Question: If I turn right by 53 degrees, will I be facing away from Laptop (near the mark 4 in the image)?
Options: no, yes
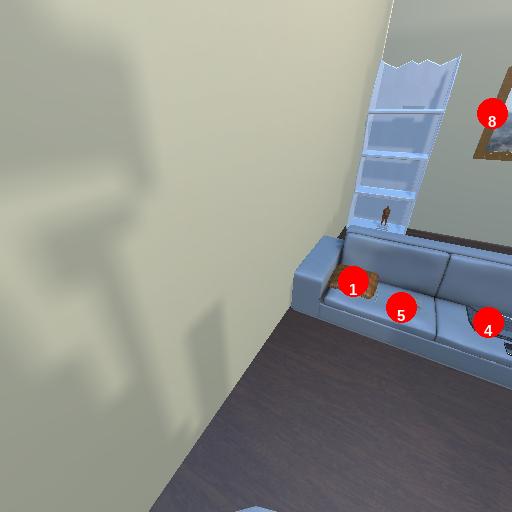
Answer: no